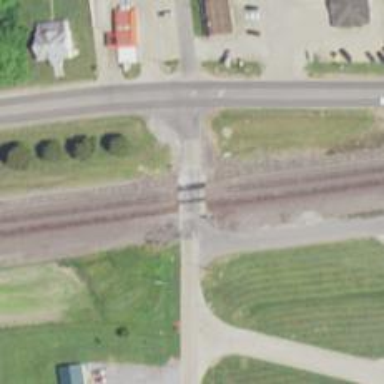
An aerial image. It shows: Railway track.